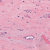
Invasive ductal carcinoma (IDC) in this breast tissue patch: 0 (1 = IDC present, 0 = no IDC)